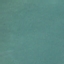
Label: SeaLake